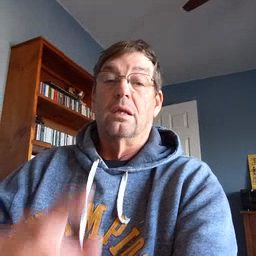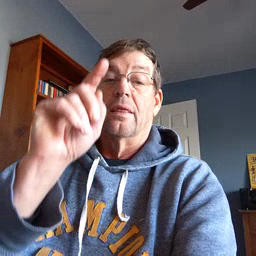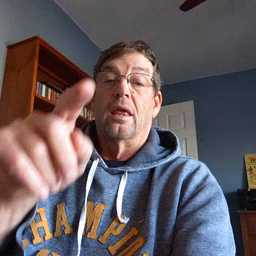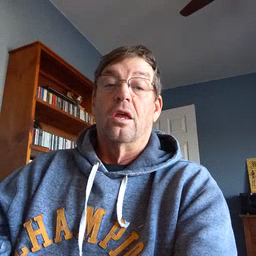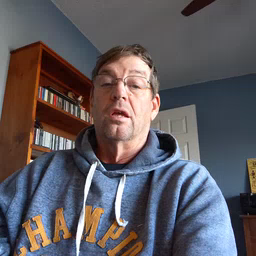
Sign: there